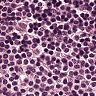
Metastatic tissue present: no